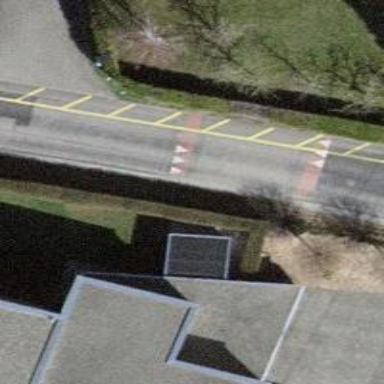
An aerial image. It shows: Bump for traffic calming.